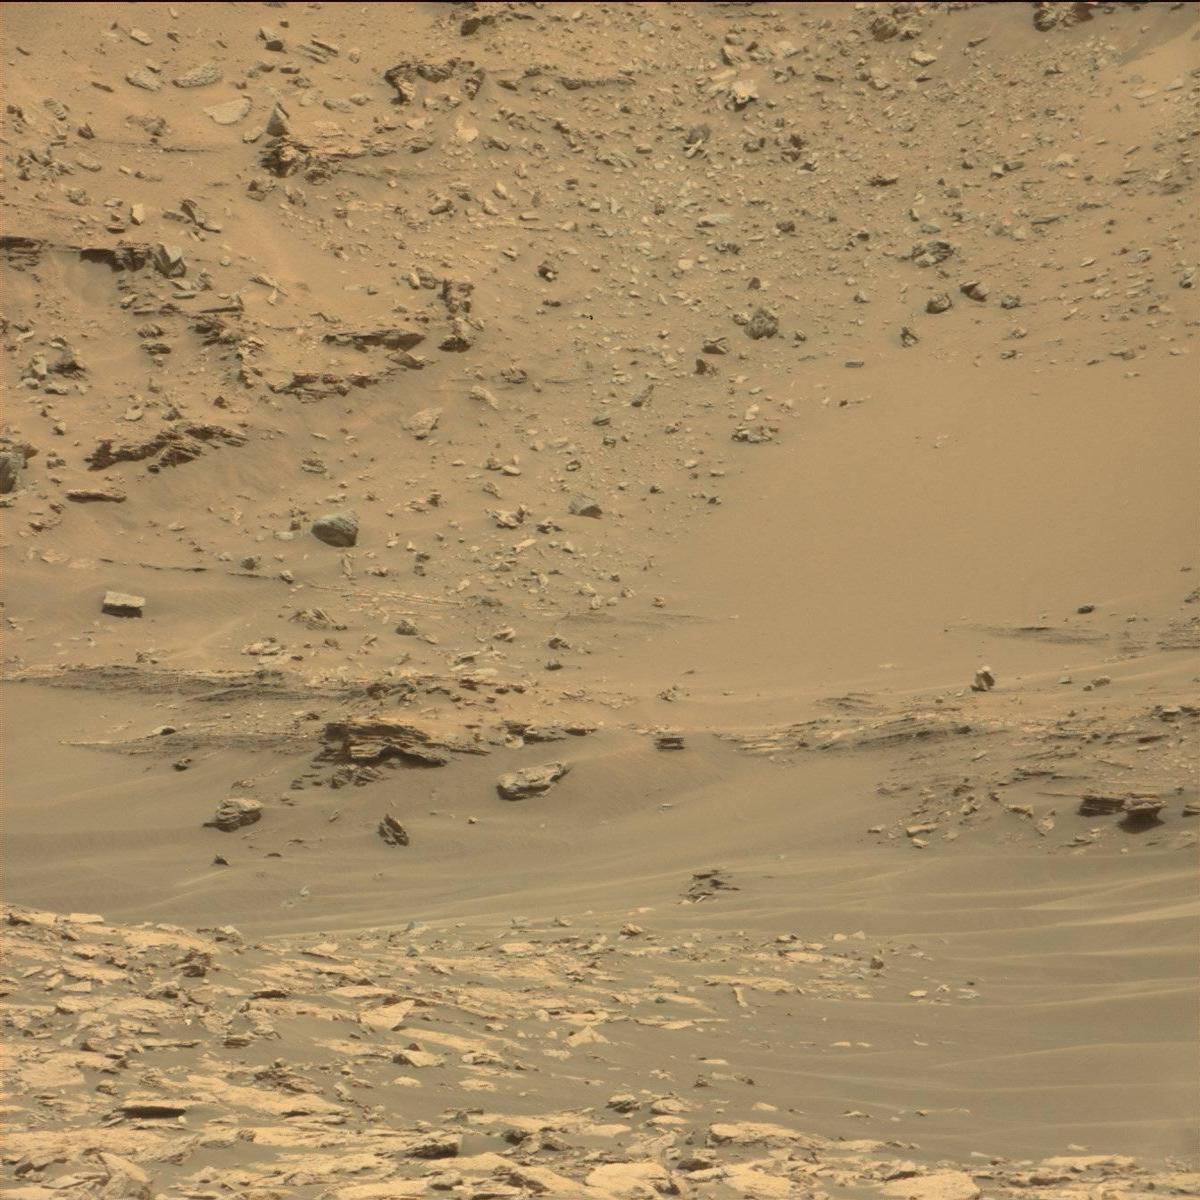
Terrain classes present: Bedrock, Sand / Soil